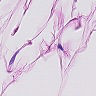
Metastatic tissue present: no